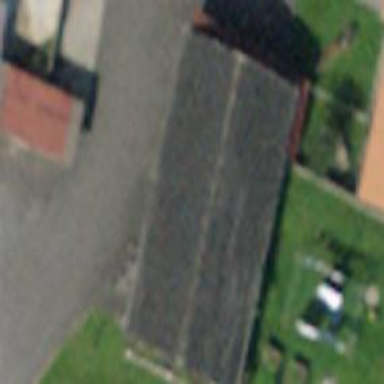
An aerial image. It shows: Rural barn.